Interaction volume radius: 5 \u00c5
Interaction volume height: 20 \u00c5
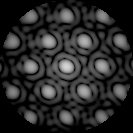
Disorder parameter: 0.1114